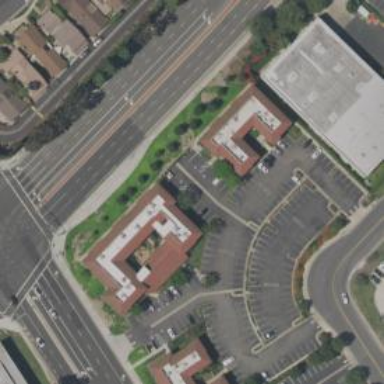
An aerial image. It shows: Commercial building.